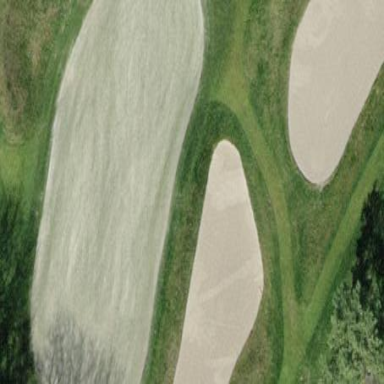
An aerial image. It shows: Golf green.